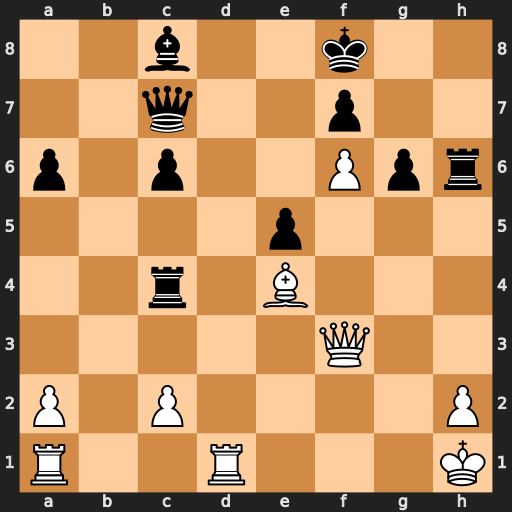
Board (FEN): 2b2k2/2q2p2/p1p2Ppr/4p3/2r1B3/5Q2/P1P4P/R2R3K
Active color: w
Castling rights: -
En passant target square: -
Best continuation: Qe3 Rxh2+ Kxh2